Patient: sex F, age 54
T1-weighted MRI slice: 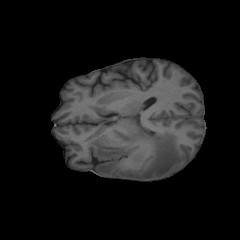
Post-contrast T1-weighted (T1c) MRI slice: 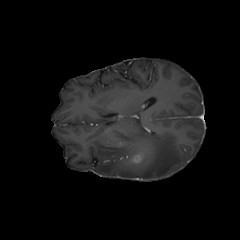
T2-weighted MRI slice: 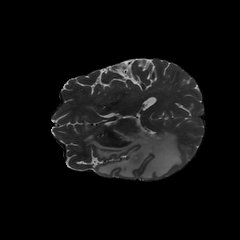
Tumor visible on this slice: yes
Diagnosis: Glioblastoma, IDH-wildtype
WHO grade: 4